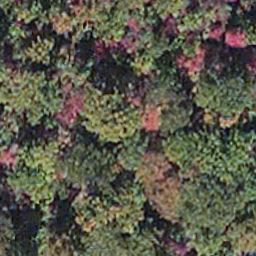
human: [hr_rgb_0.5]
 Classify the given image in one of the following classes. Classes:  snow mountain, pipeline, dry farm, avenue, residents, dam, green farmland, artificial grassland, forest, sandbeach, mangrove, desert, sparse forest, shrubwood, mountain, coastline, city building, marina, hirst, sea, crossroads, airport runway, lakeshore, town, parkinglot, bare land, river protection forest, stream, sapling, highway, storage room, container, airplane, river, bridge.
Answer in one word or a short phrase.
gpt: mangrove